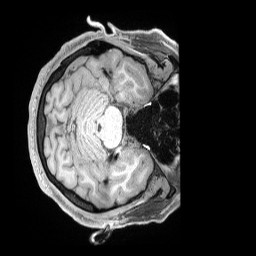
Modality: T1w
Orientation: axial
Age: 39
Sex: male
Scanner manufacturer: siemens
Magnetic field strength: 3 T
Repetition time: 2 s
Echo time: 0.00211 s